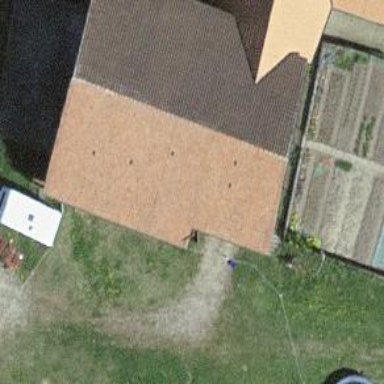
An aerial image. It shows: Barn.